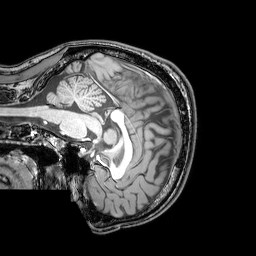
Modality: T1w
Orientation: sagittal
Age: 24
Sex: male
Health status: healthy
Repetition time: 0.081 s
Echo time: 0.037 s